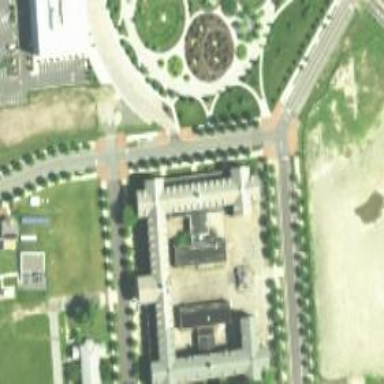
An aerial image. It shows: Building.